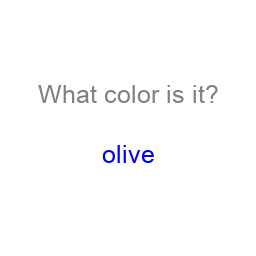
Color: blue
Color name shown: olive
Background color: white
Question text color: gray